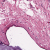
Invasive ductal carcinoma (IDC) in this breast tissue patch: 0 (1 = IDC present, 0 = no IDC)